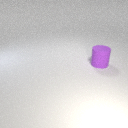
large purple rubber cylinder